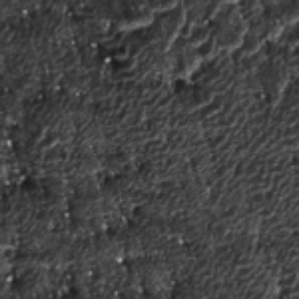
Label: frost